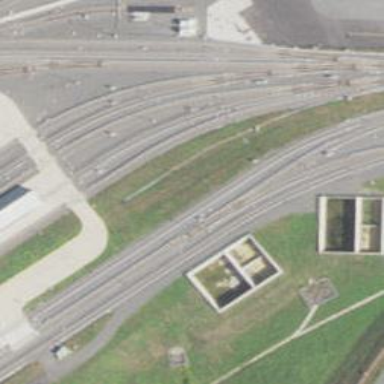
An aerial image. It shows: Electrified rail service yard.